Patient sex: M
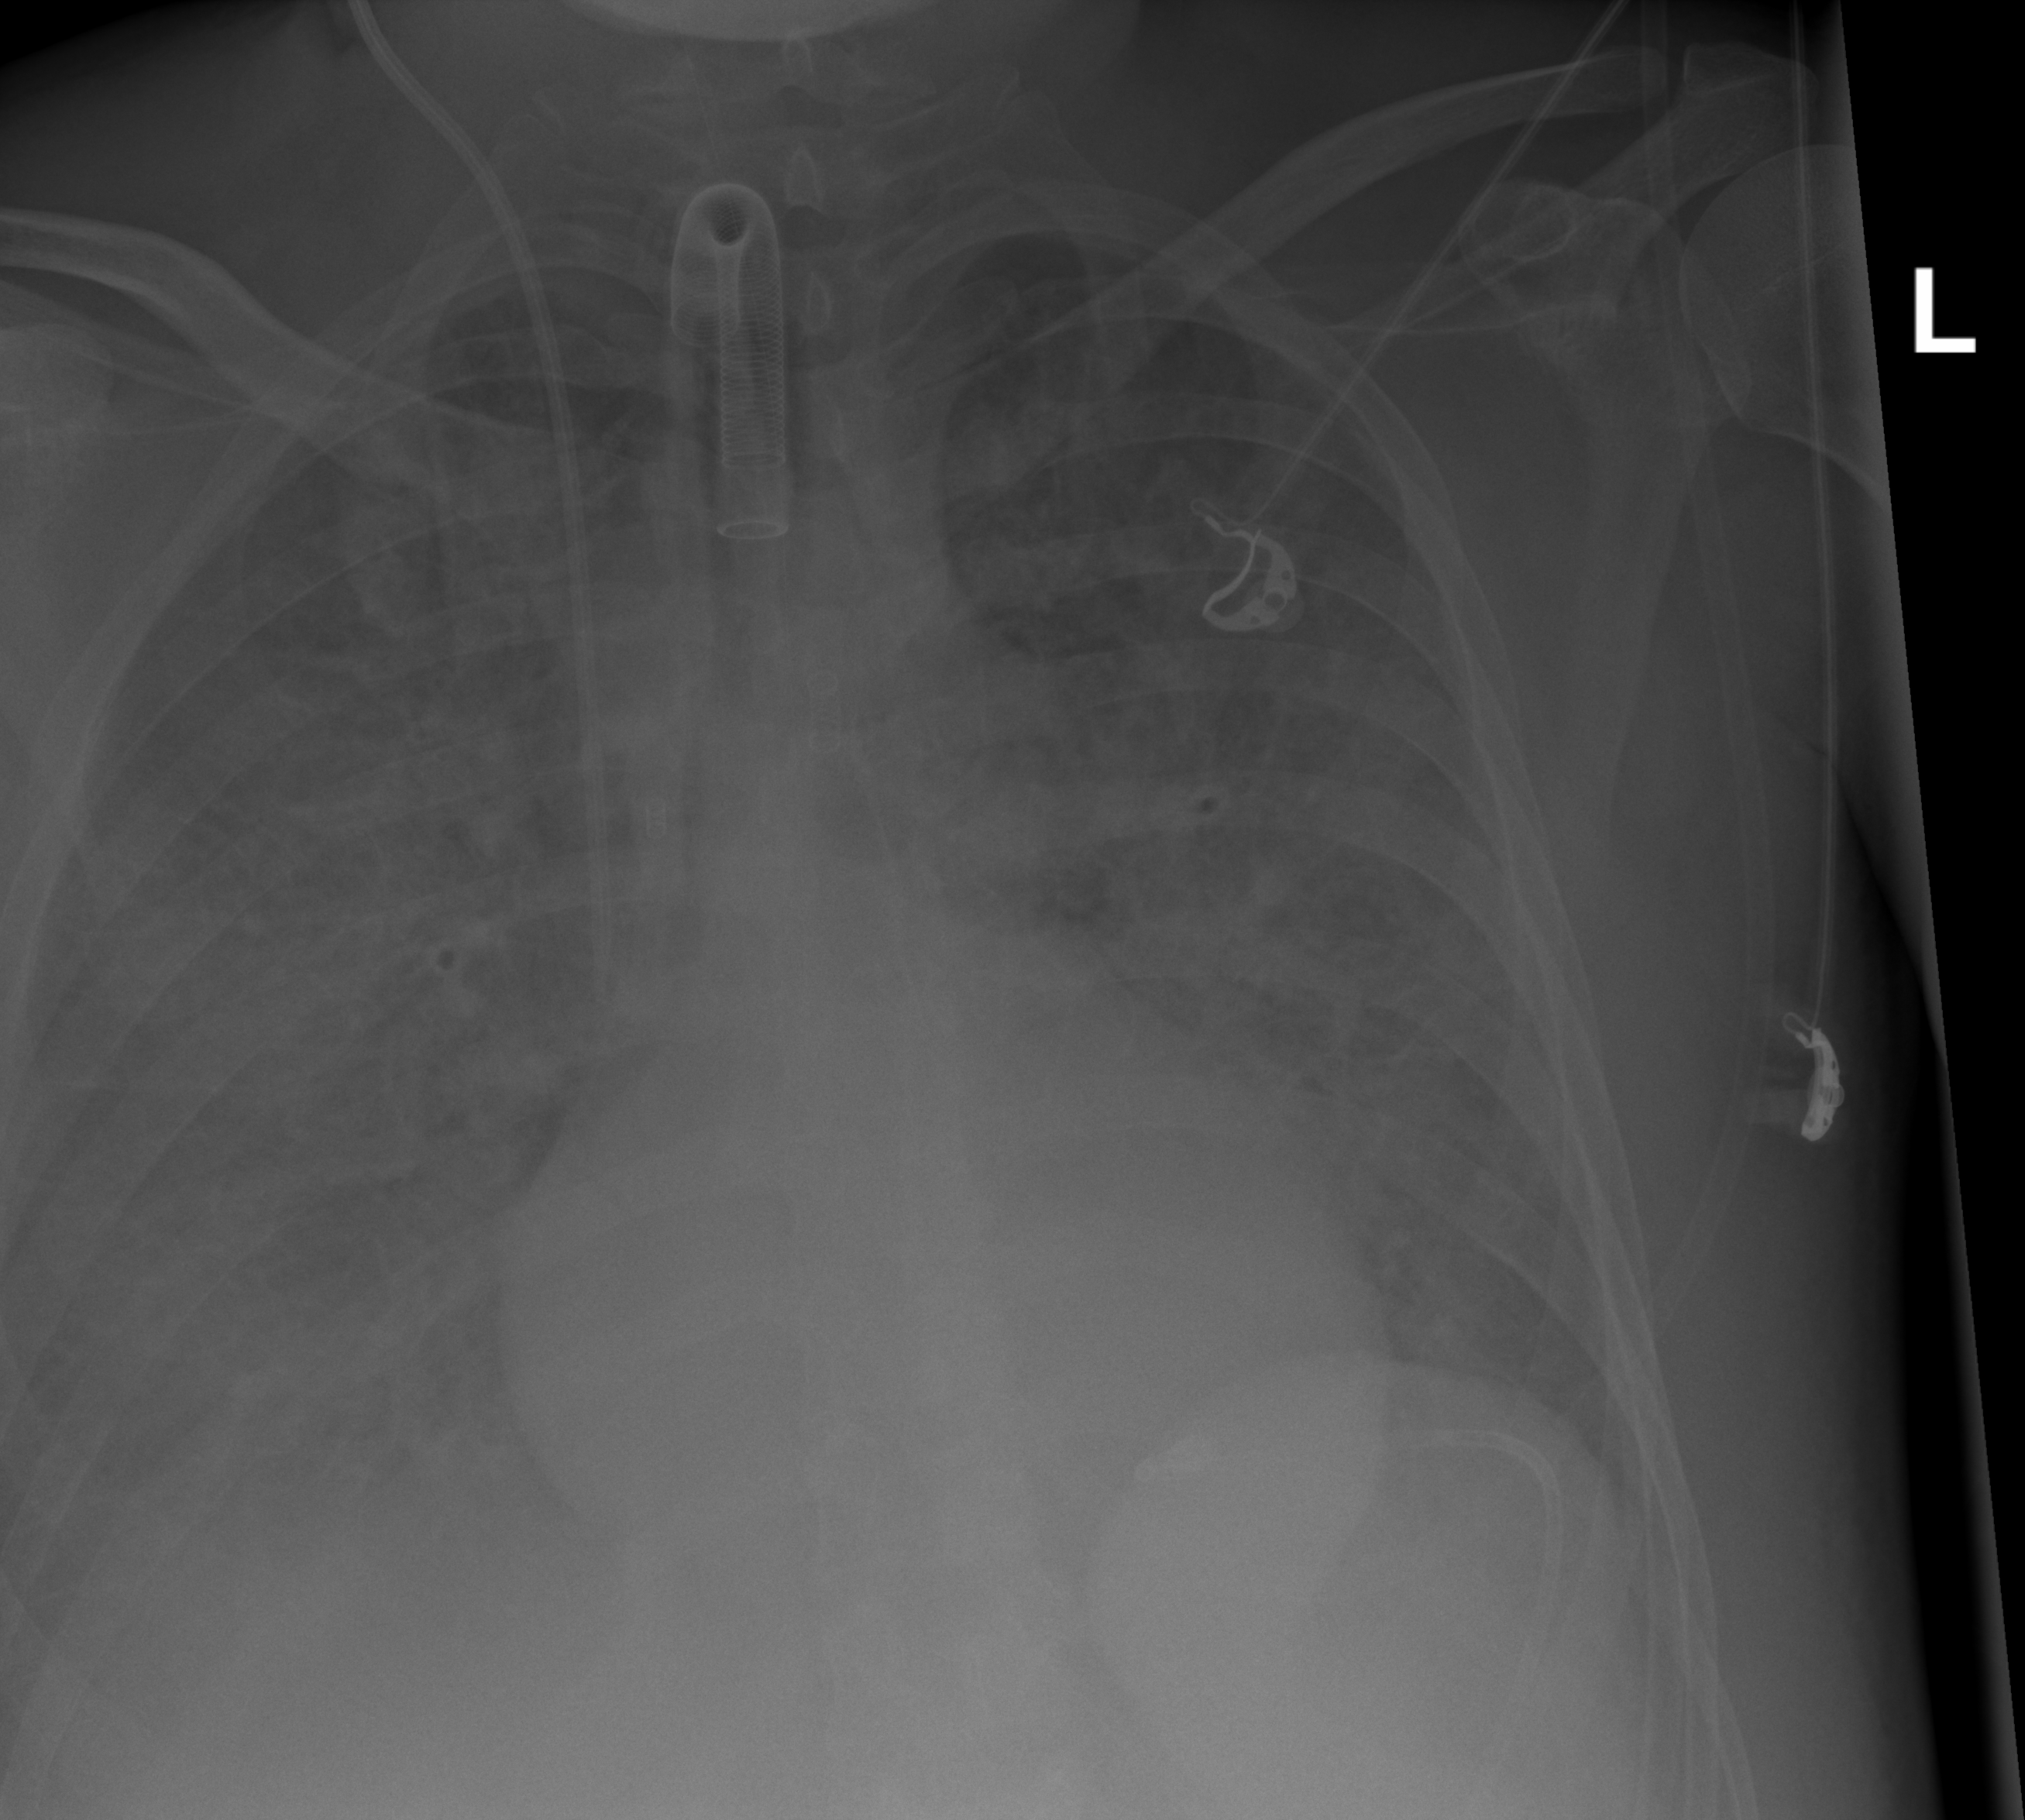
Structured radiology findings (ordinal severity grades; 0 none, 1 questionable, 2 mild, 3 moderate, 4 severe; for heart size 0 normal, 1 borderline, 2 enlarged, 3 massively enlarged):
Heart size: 1
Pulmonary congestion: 3
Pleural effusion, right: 2
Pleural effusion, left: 2
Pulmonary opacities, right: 2
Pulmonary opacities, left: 2
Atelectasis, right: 3
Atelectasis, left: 3